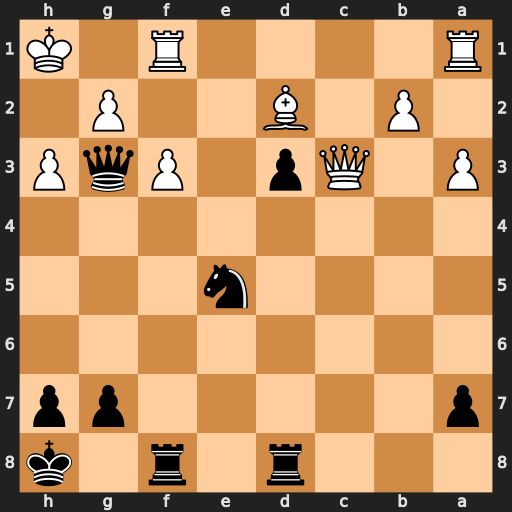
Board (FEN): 3r1r1k/p5pp/8/4n3/8/P1Qp1PqP/1P1B2P1/R4R1K
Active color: b
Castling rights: -
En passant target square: -
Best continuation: Nxf3 Rxf3 Rxf3